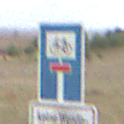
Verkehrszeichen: SackgasseRadverkehrDurchlaessig
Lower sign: HinweisGeaenderteVorfahrtVerkehrsfuehrungVerkehrsregelung3
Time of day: Midday
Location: Outdoor (Nature)
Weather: PartlyCloudy
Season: NotSpecified
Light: Natural